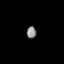
Tissue: skin
Cell type: Epithelial cells
Senescence score: 0.2748
Nuclear area (px): 110
Mean DAPI intensity: 139.018